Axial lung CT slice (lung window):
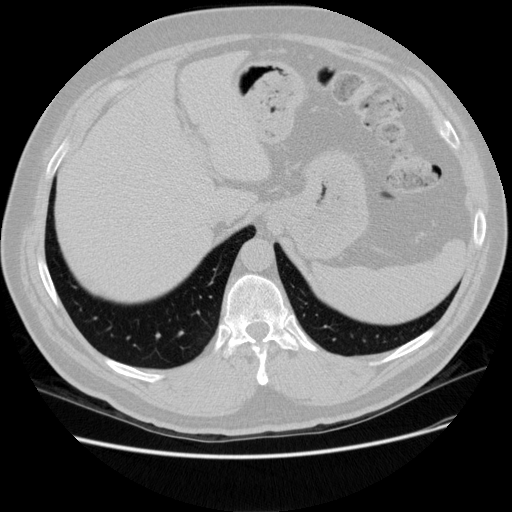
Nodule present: no